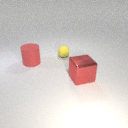
large red metal cube to the right of large red rubber cylinder